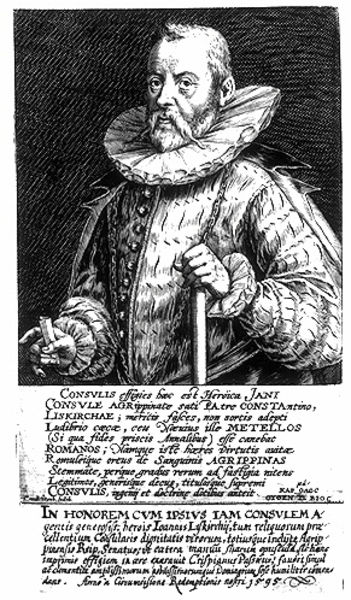
Titel: Bildnis des Johann von Lieskirchen
Künstler: Crispyn de Passe
Institution: (Seriendruck)
Schlagwörter: dunkel, hand, mann, umhang, weiß, finger, frisur, haar, hintergrund, mund, nase, schwarz, blick, bart, hemd, jacke, arme, augen, barock, gesicht, kleidung, kragen, mensch, rahmen, spitze, vollbart, ärmel, bild, bildnis, halskrause, herr, holland, hände, portrait, porträt, gewand, haare, mantel, pose, reich, stehend, adel, blatt, frontal, knopf, renaissance, stock, spanien, holzschnitt, schrift, papier, stab, kette, grafik, graphik, schnurbart, inschrift, glatze, edel, rüsche, knöpfe, jahreszahl, name, stolz, buch, zettel, druck, schraffur, radierung, stich, seite, scharz, schwarzweiß, text, uniform, zeitung, buchstaben, beschriftung, herrscher, krause, rüstung, spitzbart, rolle, halbfigurig, papierrolle, wams, fingerzeig, schriftrolle, kupferstich, insignien, tolle, erklärung, latein, lateinisch, sitch, ext, halbrelief, konstantin, rüschenkragen, krgaen, brt, in, wagenradkragen, cum, honorem, consulis, in erinnerung